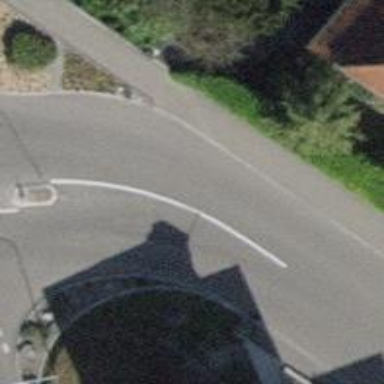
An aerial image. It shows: Tertiary road with separate sidewalks.